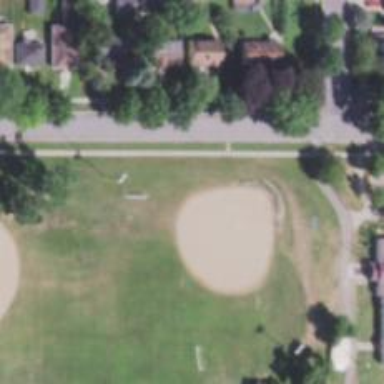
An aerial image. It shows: Baseball pitch for leisure land activities.